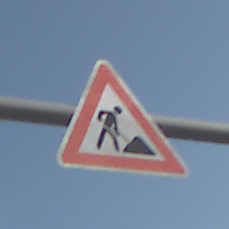
Verkehrszeichen: Arbeitsstelle
Umgebung: Outdoor, Nature
Tageszeit: MorningAfternoon
Wetter: PartlyCloudy
Licht: Natural
Jahreszeit: NotSpecified
Kontrast: HighContrast